Aerial crown-view tile of a tropical tree (Barro Colorado Island, Panama), acquired 20240611:
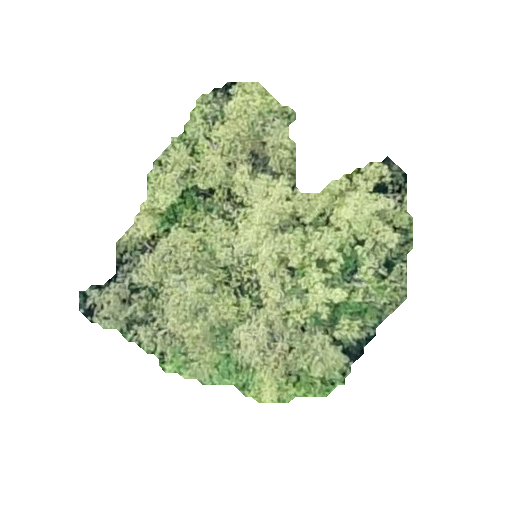
Species: Luehea seemannii
GBIF accepted scientific name: Luehea seemannii
Crown area: 103.529 m²